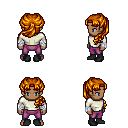
a pixel art fantasy rpg character, male body template, human, dark skin, white long-sleeve shirt, magenta pants, dark blonde princess hairstyle, white cloth bandages, black shoes, four views (front, back, left, right), 2x2 character sprite sheet, small pixel art, hard edges, no anti-aliasing